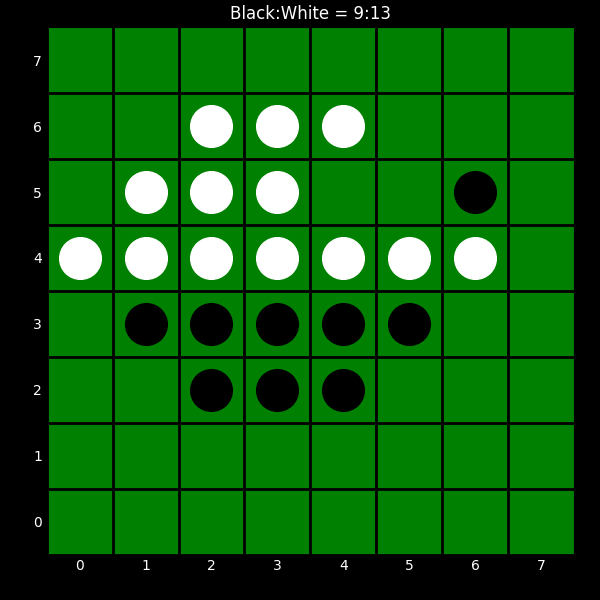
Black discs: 9
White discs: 13